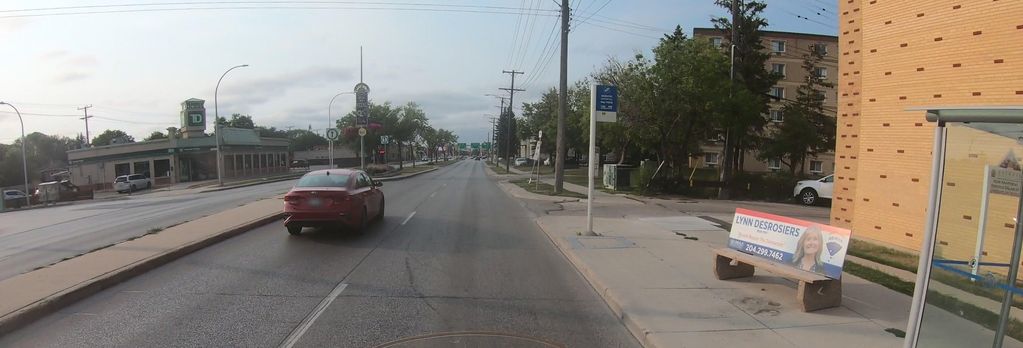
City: winnipeg